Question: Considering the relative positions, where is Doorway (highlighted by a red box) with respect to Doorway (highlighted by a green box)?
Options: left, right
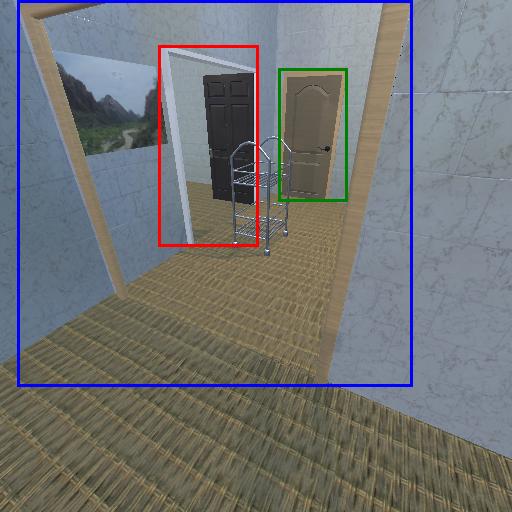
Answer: left